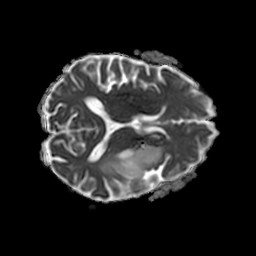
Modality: ADC
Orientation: axial
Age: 46
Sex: female
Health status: ill
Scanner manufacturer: philips
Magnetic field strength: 3 T
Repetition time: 3.8 s
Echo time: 0.09 s